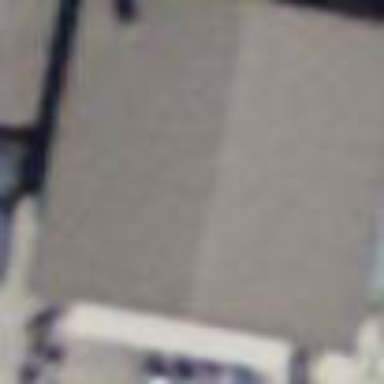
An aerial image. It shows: Commercial building housing motorcycle shop.